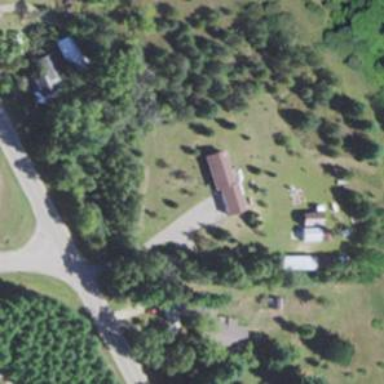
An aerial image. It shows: Driveway.